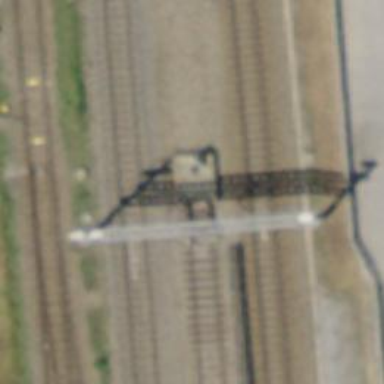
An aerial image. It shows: Single-track electrified railway siding with contact line for service.